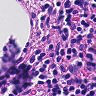
Metastatic tissue present: no